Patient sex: M
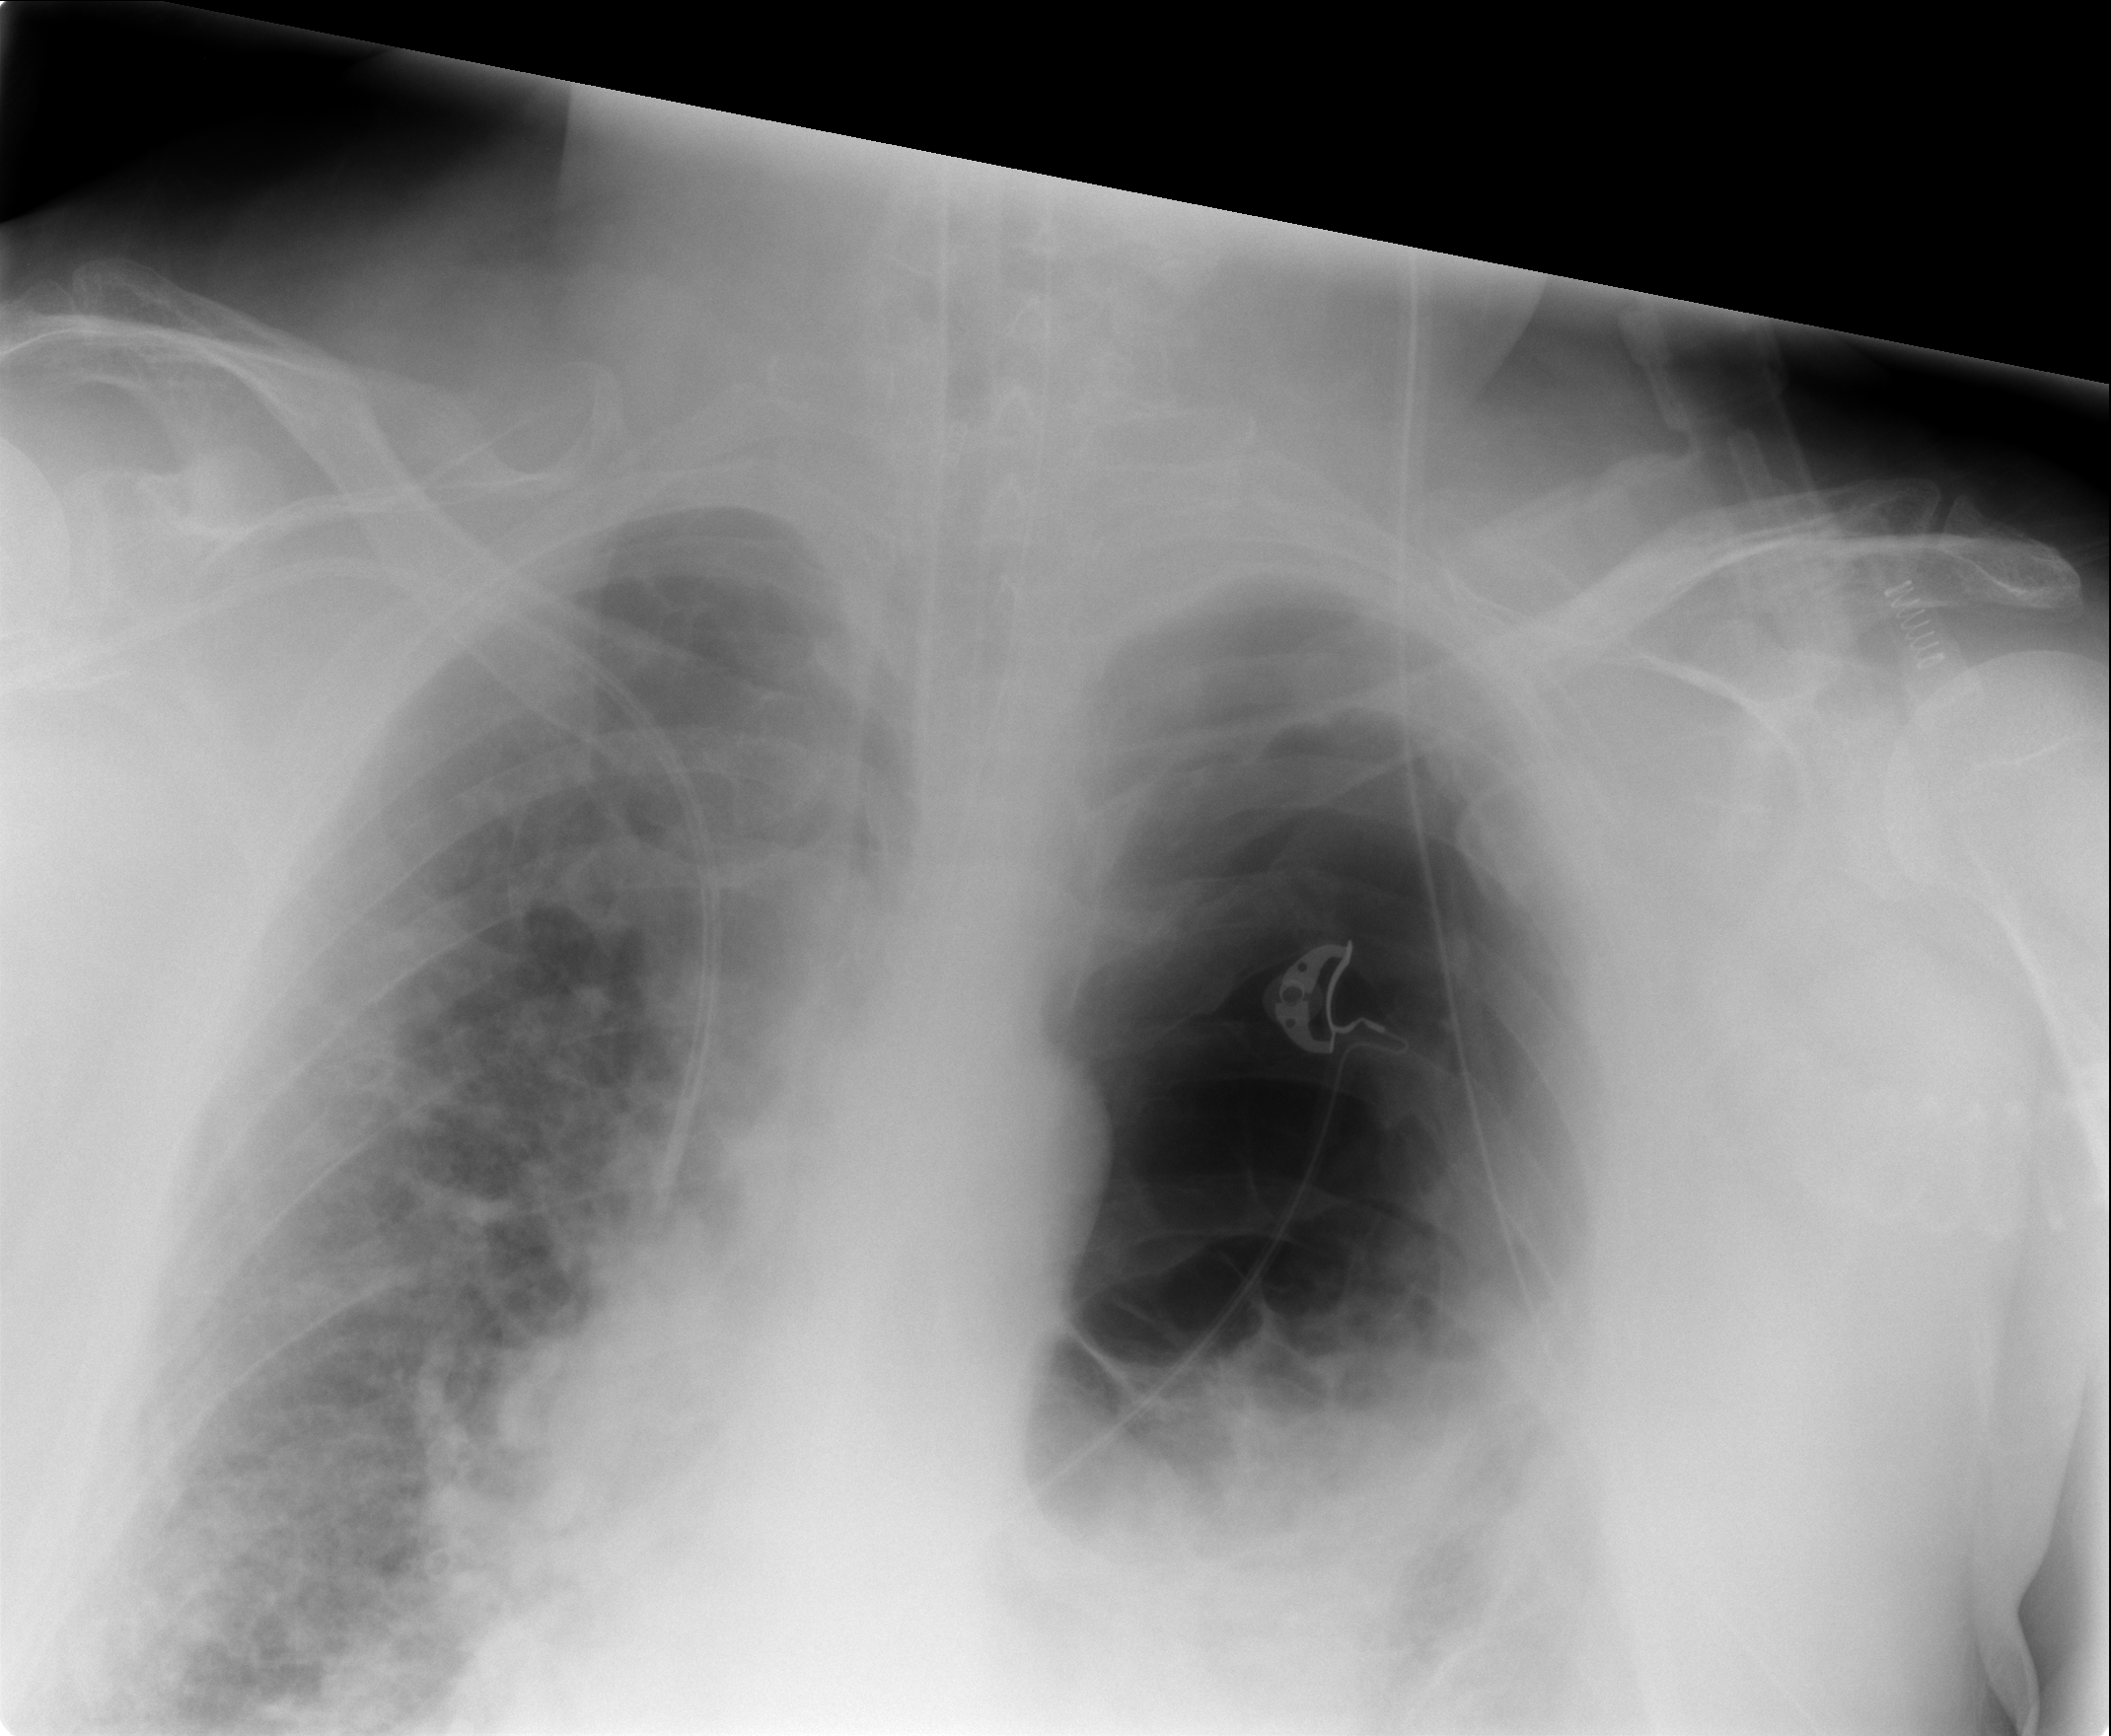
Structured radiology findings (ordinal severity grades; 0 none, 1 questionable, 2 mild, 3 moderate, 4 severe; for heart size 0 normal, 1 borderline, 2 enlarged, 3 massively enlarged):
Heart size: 0
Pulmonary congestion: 0
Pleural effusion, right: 0
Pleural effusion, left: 2
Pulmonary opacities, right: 2
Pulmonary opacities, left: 0
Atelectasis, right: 0
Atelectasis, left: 0